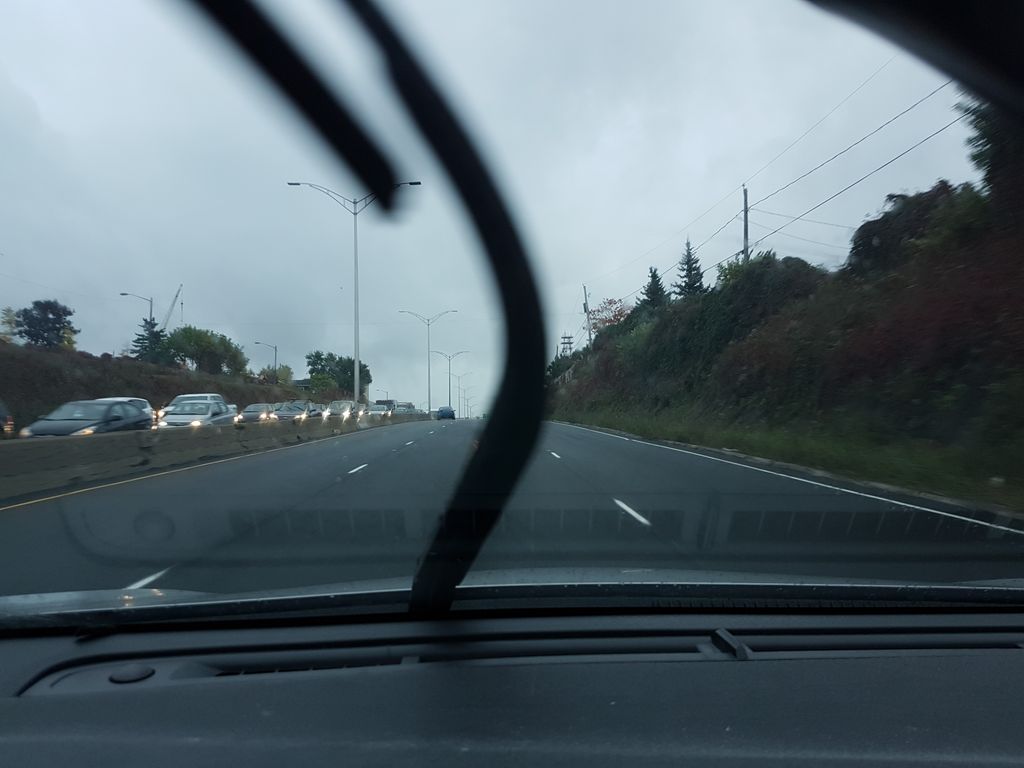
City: quebec_city